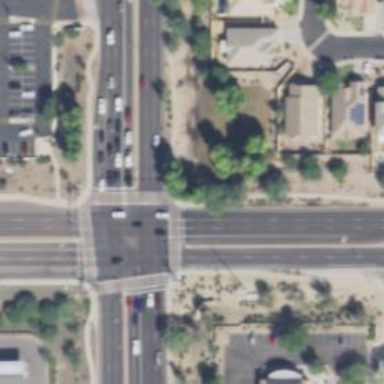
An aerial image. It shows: Crossing on the road.